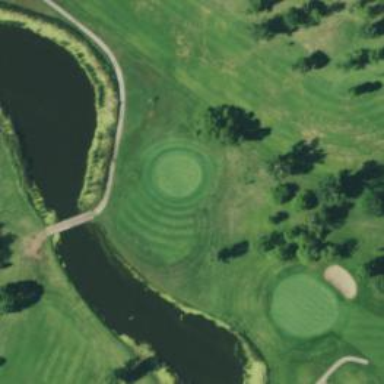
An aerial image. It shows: View of golf hole.